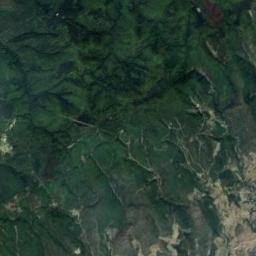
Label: mountain